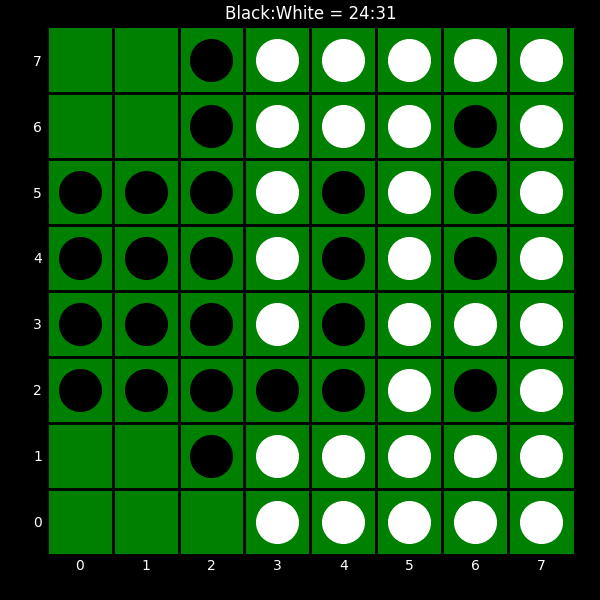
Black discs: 24
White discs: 31